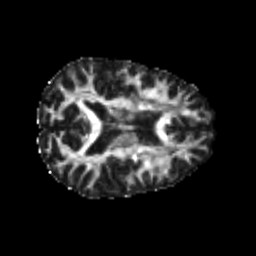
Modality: FA
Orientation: axial
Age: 25
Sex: female
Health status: healthy
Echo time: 0.074 s